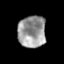
Tissue: prostate
Cell type: T cells
Senescence score: 0.3172
Nuclear area (px): 865
Mean DAPI intensity: 153.749